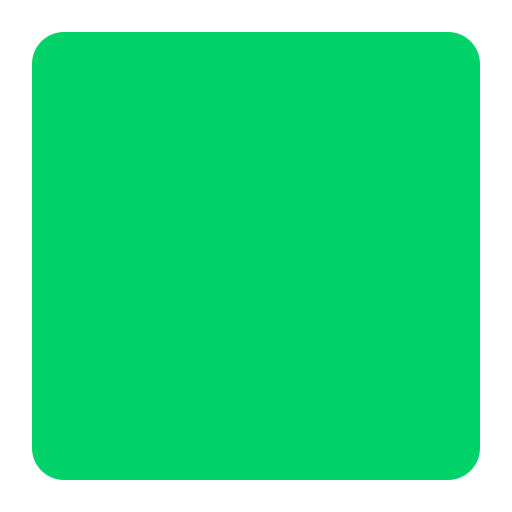
green square flat